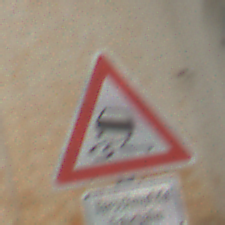
Verkehrszeichen: SchleuderOderRutschgefahr
Zusatzzeichen unten: HinweiseAufGefahrenDurchVerbaleAngabe4
Umgebung: Outdoor, Nature
Tageszeit: MorningAfternoon
Wetter: PartlyCloudy
Licht: Natural
Jahreszeit: Autumn
Kontrast: LowContrast